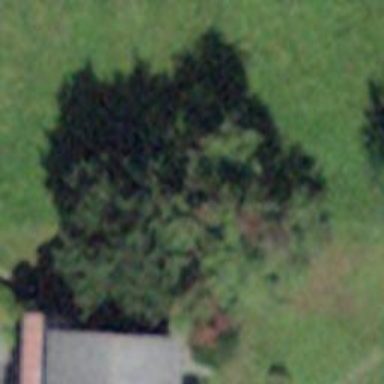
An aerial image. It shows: Single tag "natural: tree."